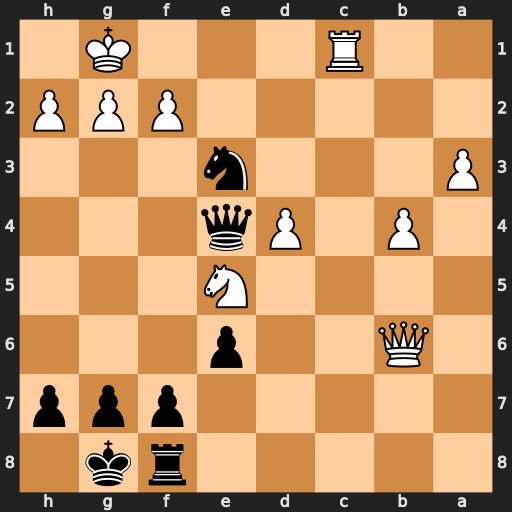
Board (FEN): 5rk1/5ppp/1Q2p3/4N3/1P1Pq3/P3n3/5PPP/2R3K1
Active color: b
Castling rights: -
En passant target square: -
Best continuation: Qxg2#